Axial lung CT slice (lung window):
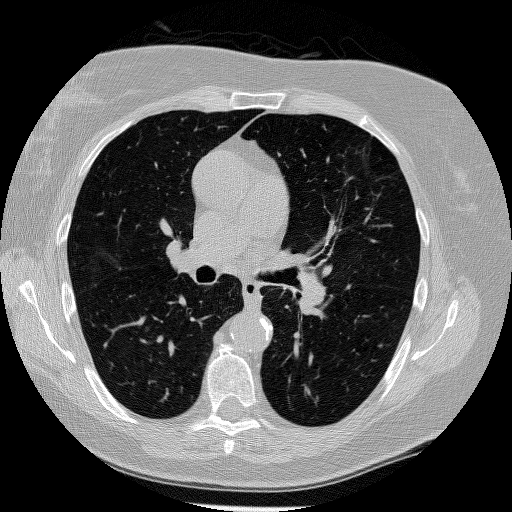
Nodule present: no